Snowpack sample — Buffalo Mountain, Silverthorne, Colorado, USA (1/25/25, 10:11 AM MST)
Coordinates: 39.6222, -106.1139
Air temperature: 22 °F
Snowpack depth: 110 cm
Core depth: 40 cm
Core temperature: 46.4 °F
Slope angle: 12°, slope face: 102°
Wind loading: high
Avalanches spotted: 0
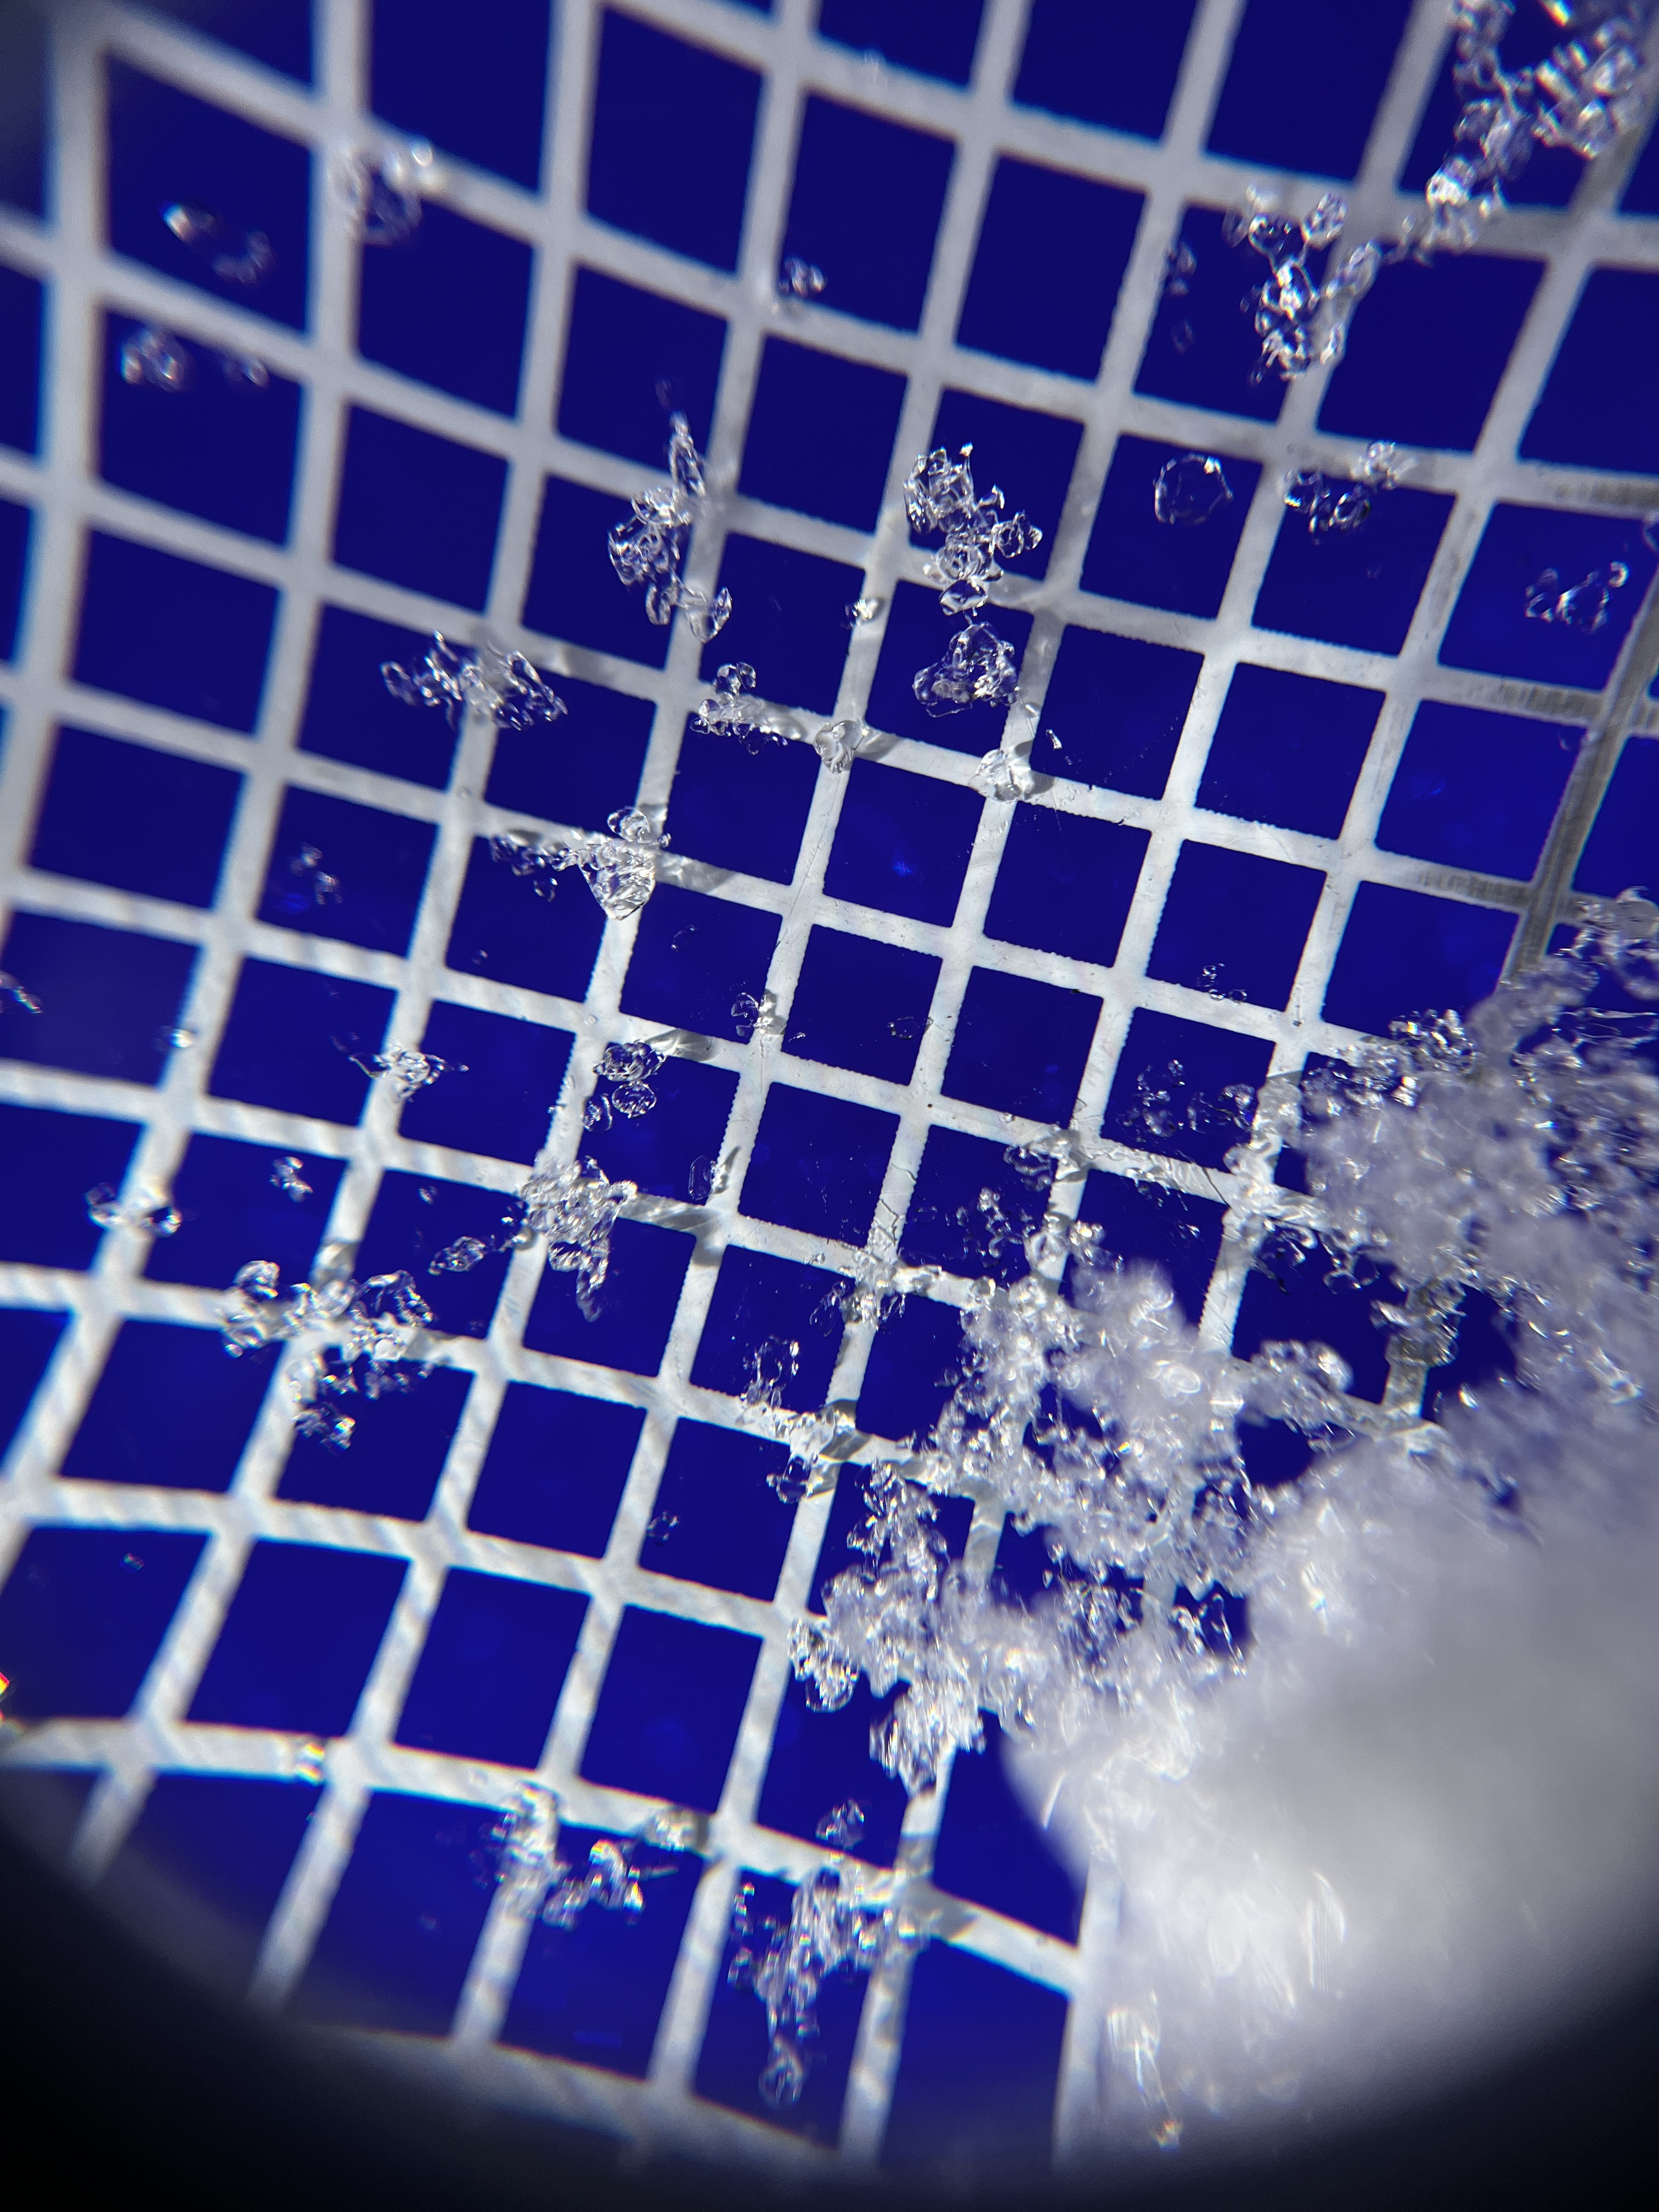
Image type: magnified_profile
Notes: No avalanches nearby, collected on the outskirts of a fire break 15 meters from the treeline, on way to Buffalo and Red Mountain